Question: I wanted to make two equally-sized radio buttons with a custom background, text, and an image to the right of the text. Because of how different these are from a standard "Button", I made them using a clickable "RelativeLayout".
The text and the image are of different heights, but I want each one to be centered vertically in the button. I also want the combination of the text+image to be centered horizontally in the button. This second part is what I'm having trouble with; it's off-center, close to the left side. In the image below, the left side is what I want, but the right side is what's happening. The image on one of the buttons (the one with the longer text) is resized to be smaller, too... Though there is still plenty of space on the right side of the button.

Here is my code:
'''
<LinearLayout
android:baselineAligned="false"
android:layout_width="fill_parent"
android:layout_height="wrap_content"
android:orientation="horizontal">
<RelativeLayout
android:id="@+id/my_button"
android:background="@drawable/radio_button"
android:layout_weight="1"
android:layout_width="0dp"
android:layout_height="wrap_content"
android:gravity="center_horizontal">
<TextView
android:id="@+id/button_textview"
android:text="@string/button_label"
android:textAppearance="?android:attr/textAppearanceButton"
android:layout_centerVertical="true"
android:layout_width="wrap_content"
android:layout_height="wrap_content"></TextView>
<ImageView
android:contentDescription="@string/image_description"
android:id="@+id/button_imageview"
android:layout_centerVertical="true"
android:src="@drawable/my_icon"
android:layout_width="wrap_content"
android:layout_height="wrap_content"
android:layout_toRightOf="@id/button_textview">
</ImageView>
</RelativeLayout>
<RelativeLayout
... same thing for the second button ...
</RelativeLayout>
</LinearLayout>
'''
What am I doing wrong?
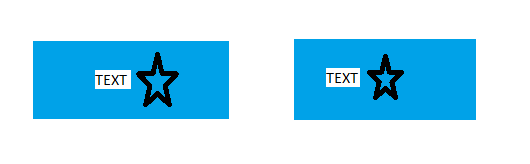
Answer: Turns out the solution was adding
'''
android:paddingRight="0dip"
'''
strangely enough, even though I didn't put any padding there in the first place.